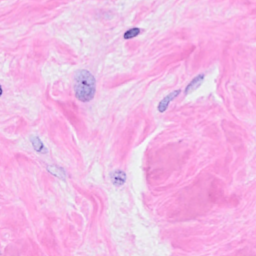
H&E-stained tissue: Breast